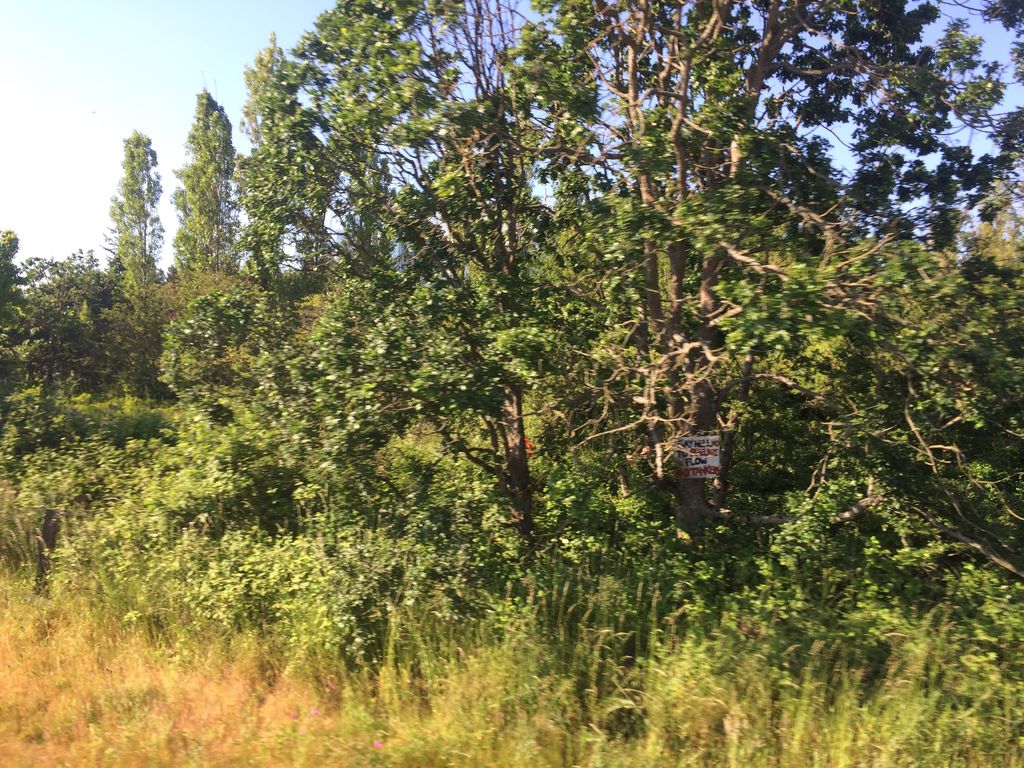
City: victoria